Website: home-depot
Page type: delivery-shipping
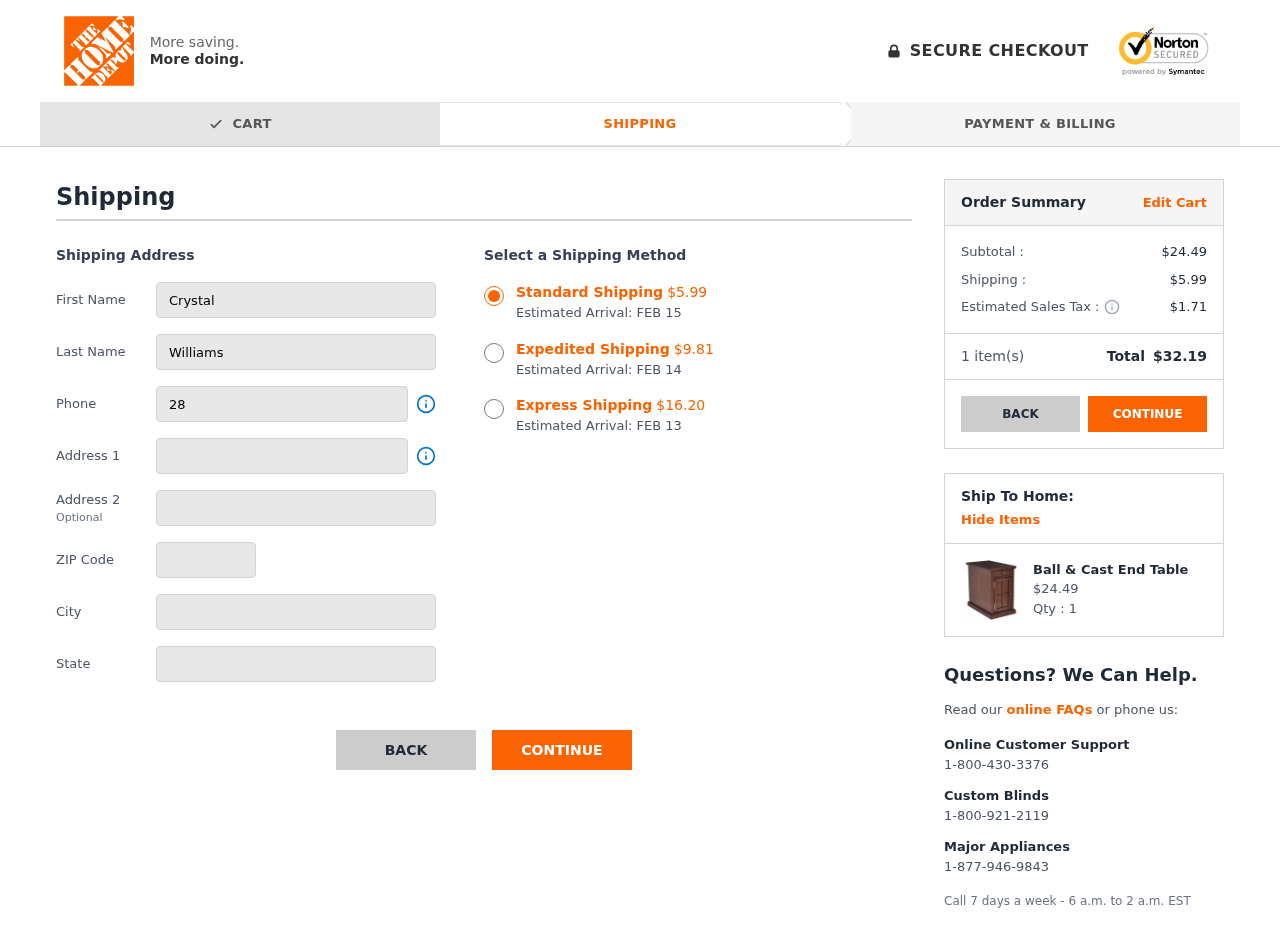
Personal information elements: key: PII_CITY
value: Onealburgh
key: PII_FIRSTNAME
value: Crystal
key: PII_LASTNAME
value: Williams
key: PII_PHONE
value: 2866725995
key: PII_POSTCODE
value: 85100
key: PII_STATE
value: Connecticut
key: PII_STREET
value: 76185 Natalie Prairie
Product elements: key: PRODUCT1_NAME
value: Ball & Cast End Table
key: PRODUCT1_PRICE
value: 24.49
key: PRODUCT1_QUANTITY
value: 1
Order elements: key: ORDER_SHIPPING_COST_STANDARD
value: $5.99
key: ORDER_DELIVERY_DATE
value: FEB 15
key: ORDER_SHIPPING_COST_EXPEDITED
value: $9.81
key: ORDER_DELIVERY_DATE_EXPEDITED
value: FEB 14
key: ORDER_SHIPPING_COST_EXPRESS
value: $16.20
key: ORDER_DELIVERY_DATE_EXPRESS
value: FEB 13
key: ORDER_SUBTOTAL
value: $24.49
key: ORDER_SHIPPING_COST
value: $5.99
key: ORDER_TAX
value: $1.71
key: ORDER_NUM_ITEMS
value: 1
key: ORDER_TOTAL
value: $32.19